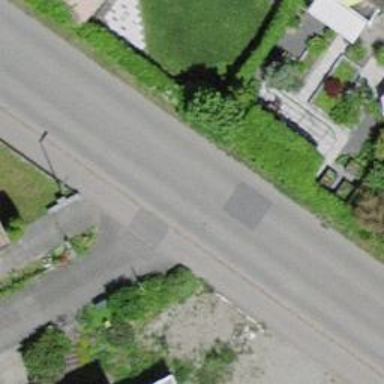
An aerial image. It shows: Compacted footway.